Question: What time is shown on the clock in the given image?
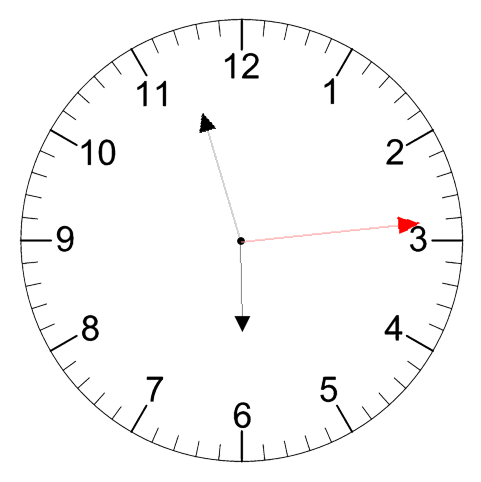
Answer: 05:57:14